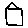
Label: house